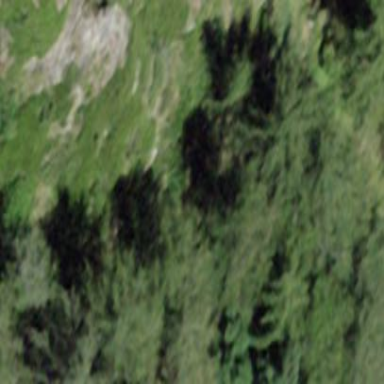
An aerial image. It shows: Forest area.